Question: I've a bunch of existing REST services (#1 and #2 below) that are running on different endpoints that are used internally only. Now I want to expose some of these REST APIs (API-1 and API-2) externally using Spray because this external endpoint will also provide some additional APIs (API-3, API-4).
Is there a simple/recommended way to forward the external REST requests to my new endpoint to existing REST endpoints?

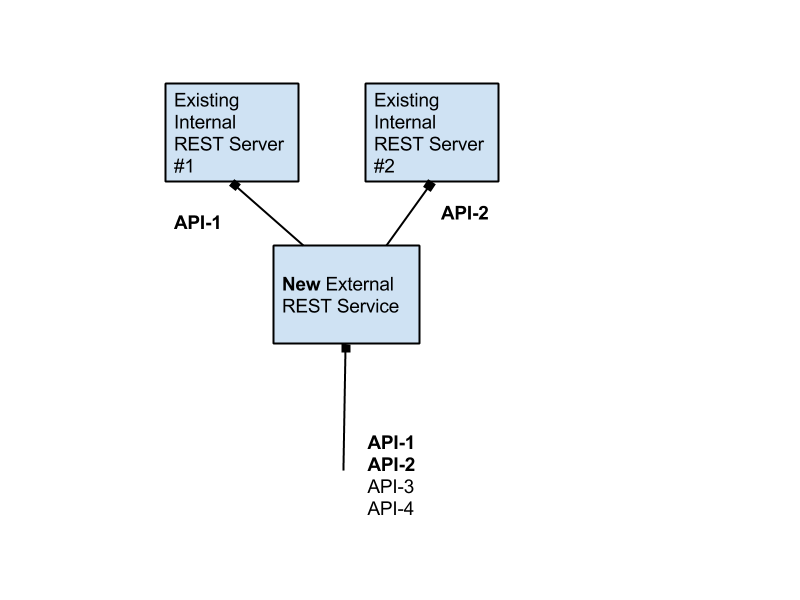
Answer: It sounds like what you want is the proposed 'proxyTo' directive:
'''
path("foo") {
get {
proxyTo("http://oldapi.example.com")
}
}
'''
(or, more likely, 'proxyToUnmatchedPath'). There is an issue open for it:
<URL>
Looks like somebody has been working on this; here is a commit in a Spray fork:
<URL>
But the commit appears not yet to be in the master Spray repo. You could ask about its status on the issue page.
Also, here is a blog post from CakeSolutions about how you can do the proxying manually:
<URL>
A comment on that page points out that Spray has an undocumented thing called 'ProxySettings', and points to the following tests for it:
<URL>
UPDATE; Soumya has asked the Spray team about this on the spray-user Google Group:
<URL>